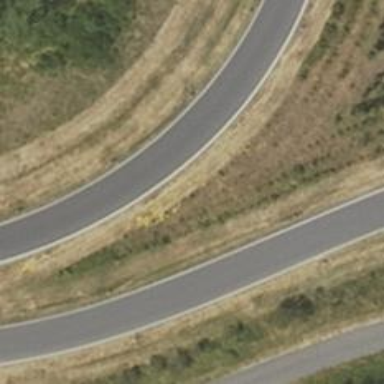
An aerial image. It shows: Trunk link road with asphalt surface.